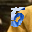
Label: 5